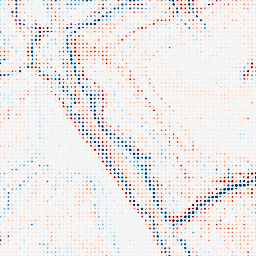
Category: edge_preserving
Decomposition family: bilateral
Decomposition parameters: d: 15
sigma_color: 75
sigma_space: 50
Upsampling method: sinc_blackman
Upsampling parameters: scale: 8
kernel_size: 4
Upsampling scale: 8